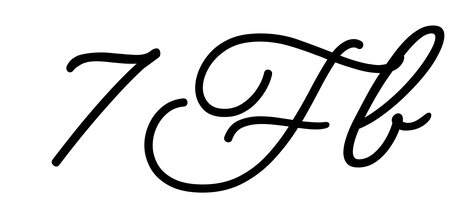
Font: MeowScript-Regular